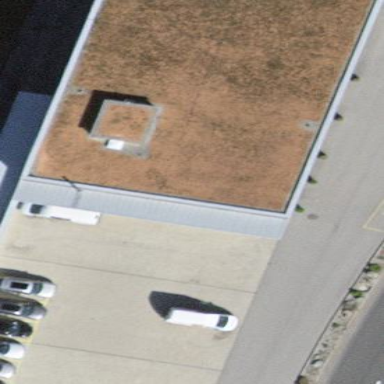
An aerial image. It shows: Building.